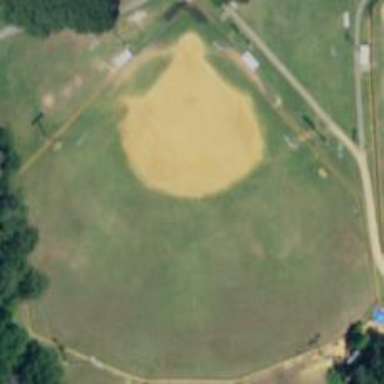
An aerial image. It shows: Baseball pitch for leisure land.